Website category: book
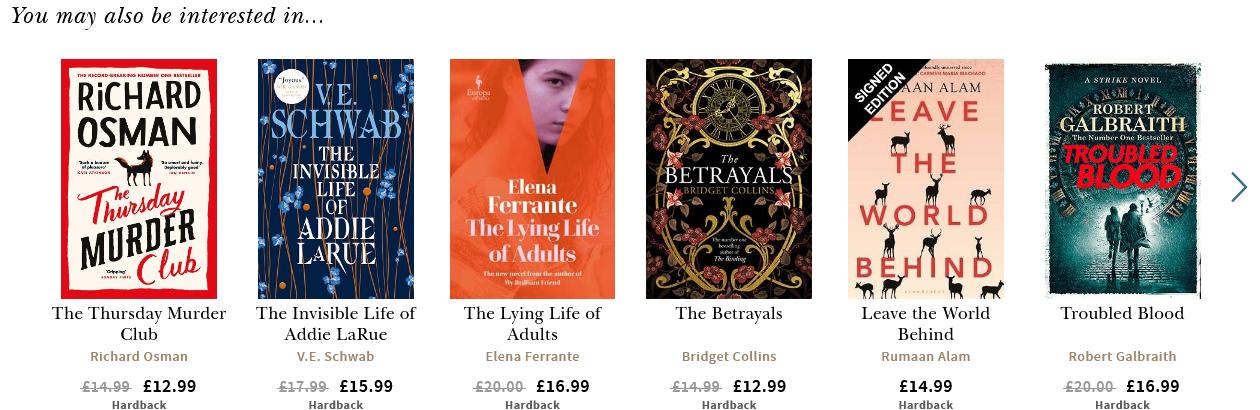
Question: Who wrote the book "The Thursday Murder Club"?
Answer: Richard Osman

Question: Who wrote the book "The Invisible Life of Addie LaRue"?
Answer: V.E. Schwab

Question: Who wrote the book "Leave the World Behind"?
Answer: Rumaan Alam

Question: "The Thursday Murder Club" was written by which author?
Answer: Richard Osman

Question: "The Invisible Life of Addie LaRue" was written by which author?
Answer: V.E. Schwab

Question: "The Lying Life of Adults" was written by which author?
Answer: Elena Ferrante

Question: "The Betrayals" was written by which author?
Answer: Bridget Collins

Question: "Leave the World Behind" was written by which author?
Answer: Rumaan Alam

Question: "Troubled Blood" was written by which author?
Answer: Robert Galbraith

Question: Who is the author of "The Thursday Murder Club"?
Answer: Richard Osman

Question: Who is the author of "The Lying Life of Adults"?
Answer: Elena Ferrante

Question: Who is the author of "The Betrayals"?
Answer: Bridget Collins

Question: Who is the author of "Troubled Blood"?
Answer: Robert Galbraith

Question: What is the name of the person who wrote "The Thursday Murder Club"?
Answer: Richard Osman

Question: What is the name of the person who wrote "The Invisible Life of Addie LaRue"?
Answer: V.E. Schwab

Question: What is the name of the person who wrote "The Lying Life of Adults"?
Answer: Elena Ferrante

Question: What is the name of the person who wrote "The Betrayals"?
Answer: Bridget Collins

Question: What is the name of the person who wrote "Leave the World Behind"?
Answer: Rumaan Alam

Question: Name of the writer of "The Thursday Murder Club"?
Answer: Richard Osman

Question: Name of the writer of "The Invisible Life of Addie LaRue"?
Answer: V.E. Schwab

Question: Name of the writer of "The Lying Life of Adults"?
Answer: Elena Ferrante

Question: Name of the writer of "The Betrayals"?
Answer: Bridget Collins

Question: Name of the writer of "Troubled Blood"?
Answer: Robert Galbraith

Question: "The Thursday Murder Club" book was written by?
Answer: Richard Osman

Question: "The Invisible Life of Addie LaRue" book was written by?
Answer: V.E. Schwab

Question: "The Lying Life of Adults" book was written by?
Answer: Elena Ferrante

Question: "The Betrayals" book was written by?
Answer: Bridget Collins

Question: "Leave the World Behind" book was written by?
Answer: Rumaan Alam

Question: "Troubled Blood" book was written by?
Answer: Robert Galbraith

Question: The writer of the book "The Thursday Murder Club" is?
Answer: Richard Osman

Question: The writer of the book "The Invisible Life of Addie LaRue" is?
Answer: V.E. Schwab

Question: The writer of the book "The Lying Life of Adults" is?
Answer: Elena Ferrante

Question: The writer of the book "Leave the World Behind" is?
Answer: Rumaan Alam

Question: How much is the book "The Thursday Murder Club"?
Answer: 12.99

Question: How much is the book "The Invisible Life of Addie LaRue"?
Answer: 15.99

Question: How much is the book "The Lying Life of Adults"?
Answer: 16.99

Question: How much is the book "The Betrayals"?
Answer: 12.99

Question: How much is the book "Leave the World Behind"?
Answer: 14.99

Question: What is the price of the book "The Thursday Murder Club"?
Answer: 12.99

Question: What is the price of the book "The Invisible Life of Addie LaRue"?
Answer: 15.99

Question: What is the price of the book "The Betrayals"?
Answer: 12.99

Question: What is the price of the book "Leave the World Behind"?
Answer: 14.99

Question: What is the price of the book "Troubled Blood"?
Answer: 16.99

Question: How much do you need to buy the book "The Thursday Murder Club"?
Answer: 12.99

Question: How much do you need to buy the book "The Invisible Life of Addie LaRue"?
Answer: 15.99

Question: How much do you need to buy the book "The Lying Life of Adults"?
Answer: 16.99

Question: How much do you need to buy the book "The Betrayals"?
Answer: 12.99

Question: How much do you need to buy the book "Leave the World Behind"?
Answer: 14.99

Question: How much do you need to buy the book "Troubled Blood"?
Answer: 16.99

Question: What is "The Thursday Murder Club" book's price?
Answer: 12.99

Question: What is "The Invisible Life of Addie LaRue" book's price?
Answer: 15.99

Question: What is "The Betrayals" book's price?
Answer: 12.99

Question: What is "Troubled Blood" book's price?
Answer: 16.99

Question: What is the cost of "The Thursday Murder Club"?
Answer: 12.99

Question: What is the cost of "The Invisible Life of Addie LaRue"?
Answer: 15.99

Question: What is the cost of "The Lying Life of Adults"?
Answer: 16.99

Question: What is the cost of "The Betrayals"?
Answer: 12.99

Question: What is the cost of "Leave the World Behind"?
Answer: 14.99

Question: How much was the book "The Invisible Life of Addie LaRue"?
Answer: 15.99

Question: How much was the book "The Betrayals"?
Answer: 12.99

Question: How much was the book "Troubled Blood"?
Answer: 16.99

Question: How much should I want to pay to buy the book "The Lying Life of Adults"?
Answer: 16.99

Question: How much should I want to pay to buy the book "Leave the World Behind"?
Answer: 14.99

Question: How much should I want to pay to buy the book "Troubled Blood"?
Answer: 16.99